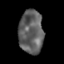
Tissue: skin
Cell type: Epithelial cells
Senescence score: 0.2239
Nuclear area (px): 1043
Mean DAPI intensity: 96.241